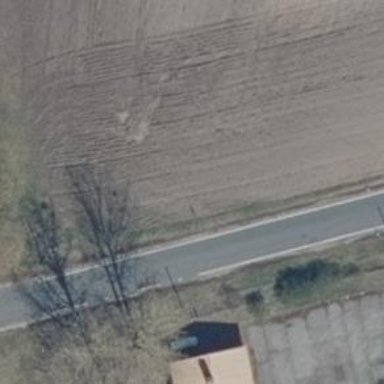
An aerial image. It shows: Secondary road with asphalt surface.